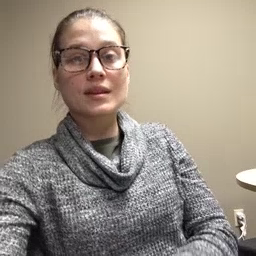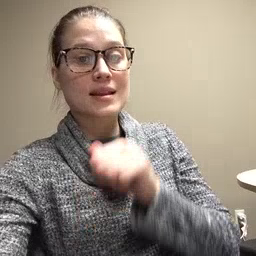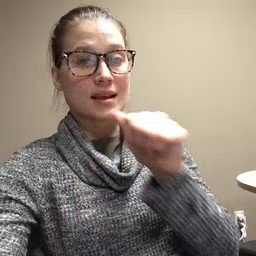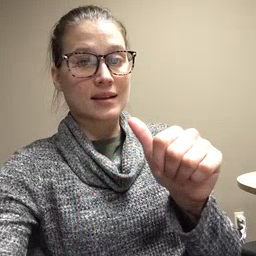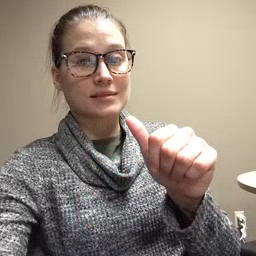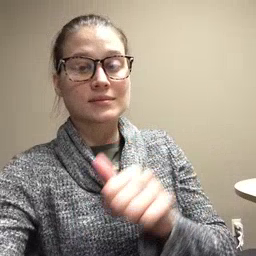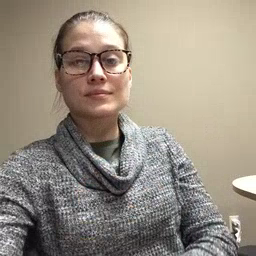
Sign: not